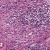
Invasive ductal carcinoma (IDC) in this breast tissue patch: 1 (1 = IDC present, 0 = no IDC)